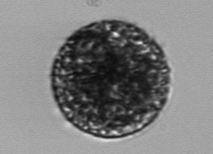
Label: Vicicitus_globosus